Question: I haven't really ever done a background navigation rollover, I usually just change the colour of the text once it's been rolled over. However I'm try to do this now but can't seem to get it right.
I'm trying to do it all with CSS as I believe there is a way however I do see a lot of others using sprites and image rollovers. Which way is the best? I might end up having a lot of images on my website so I'm trying to stay away from them so I myself, am thinking strictly CSS. There is a way right?
<URL>
CSS
'''
#main-navigation { width: 100%; height: 100px; background: url(../img/NAV-BG.jpg) top center no-repeat; text-transform: uppercase; font-size: 1em; letter-spacing: 1px; line-height: 90px; /*border: 1px solid #000;*/ }
#main-navigation ul { width: 860px; list-style: none; margin: 0 auto; text-align: center;}
#main-navigation li { float: left ;margin-left: 30px; }
#main-navigation li a { display: block; text-decoration: none; color: #000; }
#main-navigation li a:hover { color: #c7bd89; background-color: #900; width: 120%; height: 30px; -moz-border-radius: 5px; border-radius: 5px; margin: 0 auto; margin-top: 20px;}
'''
HTML
'''
<nav id="main-navigation">
<ul id="main-nav-left">
<li class="current"><a href="#">Home</a></li>
<li><a href="#">About</a></li>
<li><a href="#">Current Season</a></li>
<li><a href="#">Past Seasons</a></li>
<li><a href="#">Contact</a></li>
<li><a href="#">Partners/Sponsors</a></li>
</ul>
</nav>
'''
But I want it to look like this

What am I missing?
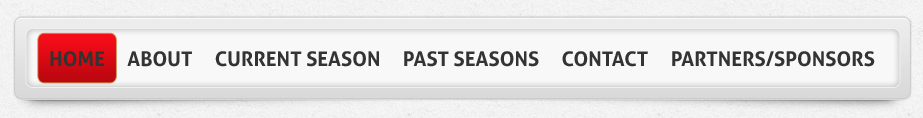
Answer: Use this
'''
#main-navigation li a:hover {
color: #c7bd89;
background-color: #900;
width: 120%;
line-height: 30px;
-moz-border-radius: 5px;
border-radius: 5px;
margin-top: 30px;
}
'''
All the problem is that you're defining a height ... You should define a line-height instead and it will work flawlessly ... But I still can find a space for improvement in terms of padding and margin.